A spectrogram of one vibration snapshot from a rotating bearing is shown (time on one axis, frequency on the other). Classify the bearing condition as one of: normal, inner_race, outer_race, ball.
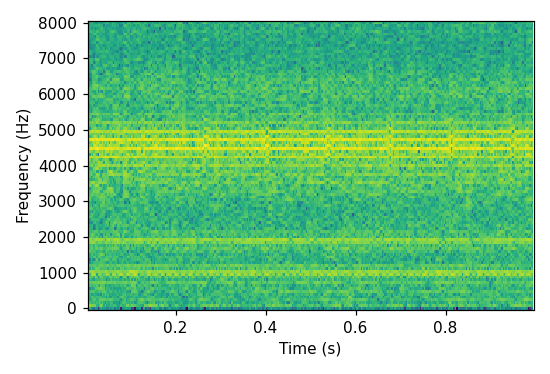
Answer: outer_race